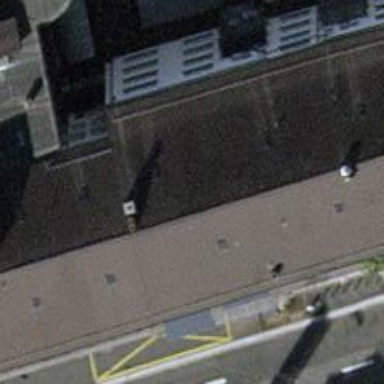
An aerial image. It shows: Furniture shop.